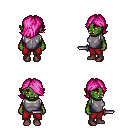
a pixel art fantasy rpg character, female body template, orc, green skin, steel chest armor, red pants, pink swoop hairstyle, maroon shoes, dagger, four views (front, back, left, right), 2x2 character sprite sheet, small pixel art, hard edges, no anti-aliasing